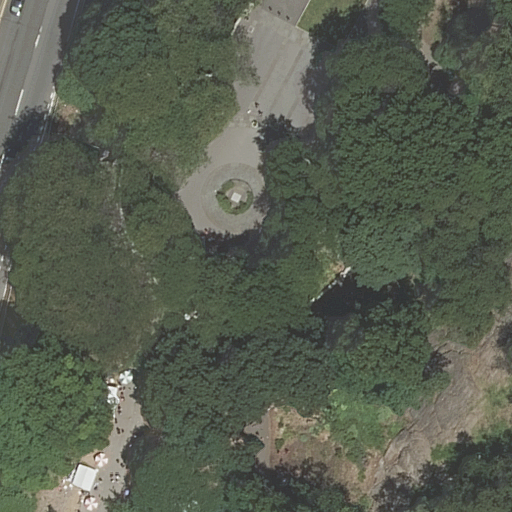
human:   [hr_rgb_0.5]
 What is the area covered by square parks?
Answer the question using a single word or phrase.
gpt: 0m2

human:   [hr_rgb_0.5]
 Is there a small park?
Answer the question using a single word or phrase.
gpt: no

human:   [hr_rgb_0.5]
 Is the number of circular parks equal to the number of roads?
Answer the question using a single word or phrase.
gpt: no

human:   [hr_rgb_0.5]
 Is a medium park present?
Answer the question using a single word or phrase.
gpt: yes

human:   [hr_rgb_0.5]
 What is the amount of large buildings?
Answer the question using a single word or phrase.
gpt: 0

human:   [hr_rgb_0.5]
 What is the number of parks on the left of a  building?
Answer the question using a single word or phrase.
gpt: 0

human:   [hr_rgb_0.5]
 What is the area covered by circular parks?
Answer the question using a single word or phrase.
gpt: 0m2

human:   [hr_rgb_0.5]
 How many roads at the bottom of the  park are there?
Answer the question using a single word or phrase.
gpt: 6

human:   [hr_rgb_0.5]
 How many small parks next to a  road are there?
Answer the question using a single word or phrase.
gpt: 0

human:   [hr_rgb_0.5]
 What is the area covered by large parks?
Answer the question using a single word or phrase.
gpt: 0m2

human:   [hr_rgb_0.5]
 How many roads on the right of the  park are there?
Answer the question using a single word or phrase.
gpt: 0

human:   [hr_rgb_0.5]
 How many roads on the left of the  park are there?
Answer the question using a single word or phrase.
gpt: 6

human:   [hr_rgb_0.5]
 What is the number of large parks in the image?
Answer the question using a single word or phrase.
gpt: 0

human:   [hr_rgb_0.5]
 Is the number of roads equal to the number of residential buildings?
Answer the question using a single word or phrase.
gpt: no

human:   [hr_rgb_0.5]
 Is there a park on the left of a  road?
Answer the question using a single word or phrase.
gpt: no

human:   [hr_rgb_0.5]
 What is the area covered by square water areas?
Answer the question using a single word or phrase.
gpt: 0m2

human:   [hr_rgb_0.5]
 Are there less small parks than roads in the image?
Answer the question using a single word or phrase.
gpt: yes

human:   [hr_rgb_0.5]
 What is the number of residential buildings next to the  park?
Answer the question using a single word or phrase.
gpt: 0

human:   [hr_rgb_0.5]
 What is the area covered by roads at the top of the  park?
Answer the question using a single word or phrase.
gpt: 0m2

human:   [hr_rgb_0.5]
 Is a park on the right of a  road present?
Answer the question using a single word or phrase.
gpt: yes

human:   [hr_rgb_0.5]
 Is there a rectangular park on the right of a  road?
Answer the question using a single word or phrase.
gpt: yes

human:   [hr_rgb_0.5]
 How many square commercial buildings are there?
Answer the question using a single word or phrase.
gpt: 0

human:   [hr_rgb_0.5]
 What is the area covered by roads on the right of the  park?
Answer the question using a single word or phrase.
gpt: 0m2

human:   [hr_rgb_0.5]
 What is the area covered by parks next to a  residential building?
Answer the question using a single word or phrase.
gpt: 0m2

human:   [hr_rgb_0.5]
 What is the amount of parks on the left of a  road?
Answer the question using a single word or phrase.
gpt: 0

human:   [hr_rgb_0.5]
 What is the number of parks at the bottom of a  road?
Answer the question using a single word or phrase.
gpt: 0

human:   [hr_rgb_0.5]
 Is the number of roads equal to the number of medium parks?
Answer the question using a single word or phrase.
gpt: no

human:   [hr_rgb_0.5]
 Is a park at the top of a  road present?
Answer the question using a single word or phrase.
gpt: yes

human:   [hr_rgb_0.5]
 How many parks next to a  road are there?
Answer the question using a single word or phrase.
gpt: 1

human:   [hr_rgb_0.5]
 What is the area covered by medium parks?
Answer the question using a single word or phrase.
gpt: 434m2

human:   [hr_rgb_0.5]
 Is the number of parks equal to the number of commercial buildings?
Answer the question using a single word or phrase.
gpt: no

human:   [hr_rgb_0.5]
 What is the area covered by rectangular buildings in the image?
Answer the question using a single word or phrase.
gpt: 0m2

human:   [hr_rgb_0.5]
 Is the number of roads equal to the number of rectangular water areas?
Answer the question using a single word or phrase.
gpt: no

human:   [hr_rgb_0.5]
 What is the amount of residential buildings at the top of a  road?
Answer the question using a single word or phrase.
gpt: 0

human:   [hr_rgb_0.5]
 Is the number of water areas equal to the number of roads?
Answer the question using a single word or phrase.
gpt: no

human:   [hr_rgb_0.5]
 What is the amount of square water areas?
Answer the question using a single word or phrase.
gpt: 0